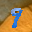
Label: 9